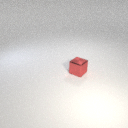
small red metal cube